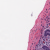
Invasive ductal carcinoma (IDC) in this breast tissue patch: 0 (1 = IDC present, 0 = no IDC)